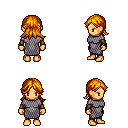
a pixel art fantasy rpg character, female body template, human, tanned skin, chain mail, magenta pants, dark blonde loose hair, cloth bracers, four views (front, back, left, right), 2x2 character sprite sheet, small pixel art, hard edges, no anti-aliasing